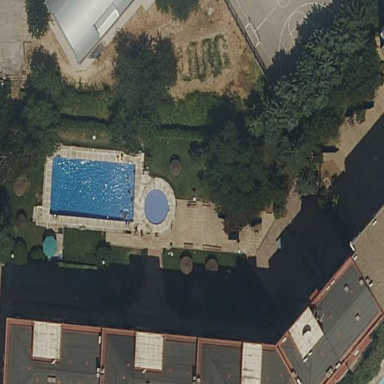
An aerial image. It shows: Garden that is leisure land.